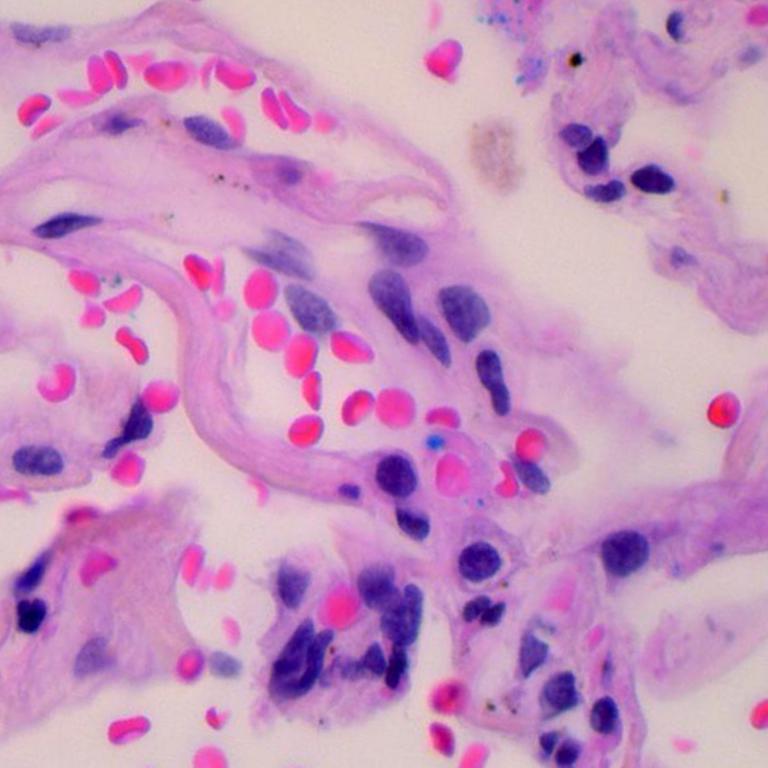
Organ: lung
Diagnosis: benign